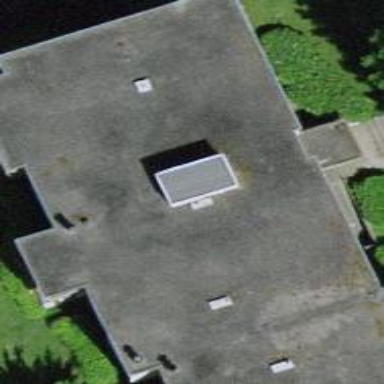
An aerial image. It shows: View of apartment building.